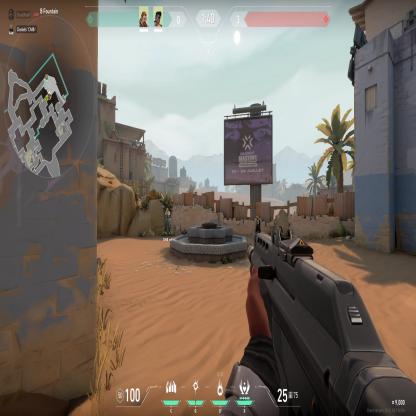
Label: teammate